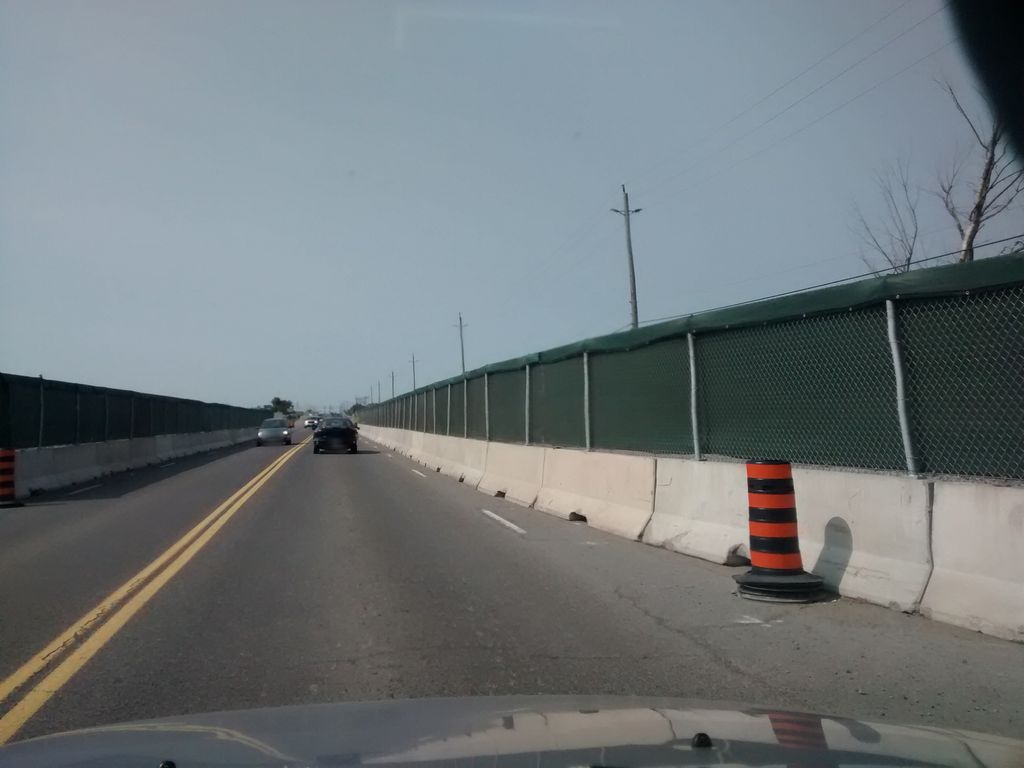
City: hamilton